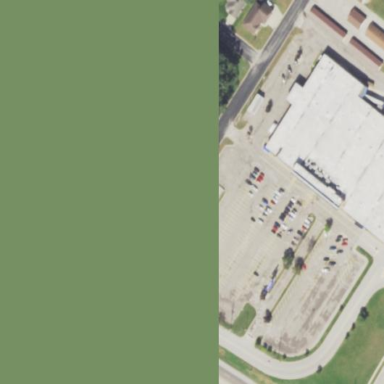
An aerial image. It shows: Commercial area.